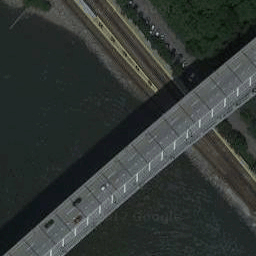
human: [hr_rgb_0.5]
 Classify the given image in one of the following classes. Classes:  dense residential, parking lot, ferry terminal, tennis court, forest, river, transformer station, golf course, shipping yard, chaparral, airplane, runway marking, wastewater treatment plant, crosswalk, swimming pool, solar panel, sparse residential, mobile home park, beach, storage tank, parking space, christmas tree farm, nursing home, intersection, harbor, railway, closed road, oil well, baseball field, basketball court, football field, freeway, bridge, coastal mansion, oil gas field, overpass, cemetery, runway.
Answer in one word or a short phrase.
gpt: bridge